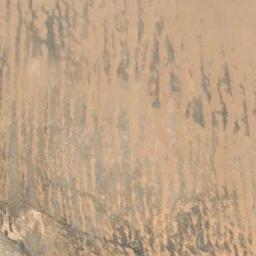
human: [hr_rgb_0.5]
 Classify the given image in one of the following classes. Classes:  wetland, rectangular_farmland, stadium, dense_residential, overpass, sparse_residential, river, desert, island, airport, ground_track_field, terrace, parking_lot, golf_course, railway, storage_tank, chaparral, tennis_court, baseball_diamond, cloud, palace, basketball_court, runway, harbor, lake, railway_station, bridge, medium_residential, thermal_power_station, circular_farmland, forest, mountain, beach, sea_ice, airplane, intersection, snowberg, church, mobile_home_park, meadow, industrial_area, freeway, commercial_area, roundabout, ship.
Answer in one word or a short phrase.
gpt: desert